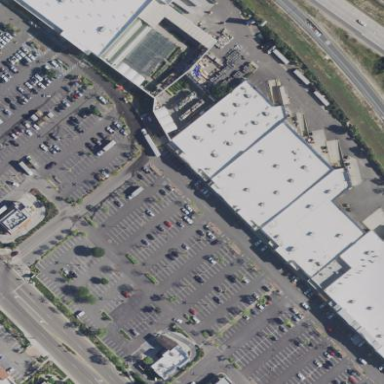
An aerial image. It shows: Retail area.